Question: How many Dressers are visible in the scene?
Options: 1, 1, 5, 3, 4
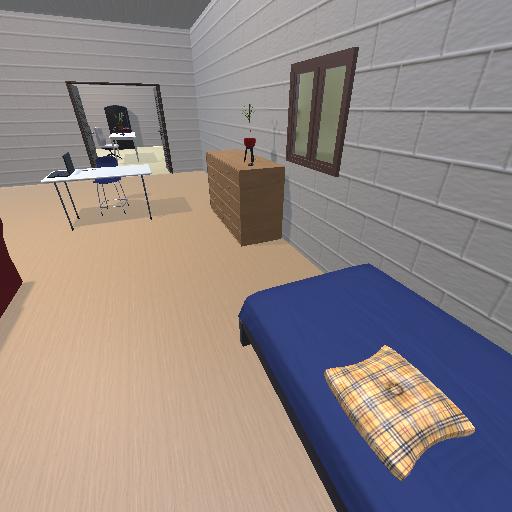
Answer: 1